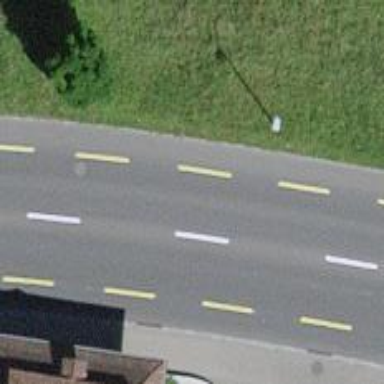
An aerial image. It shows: Secondary road with advisory cycle lane. The road surface is asphalt.